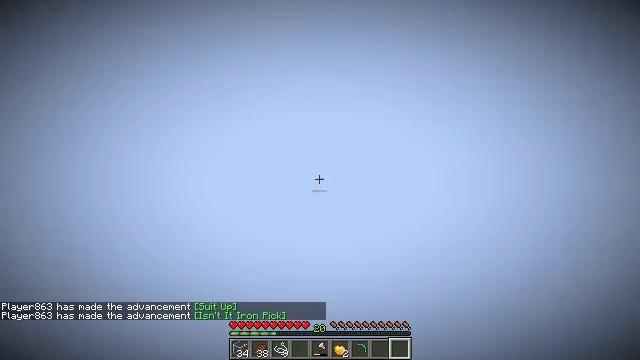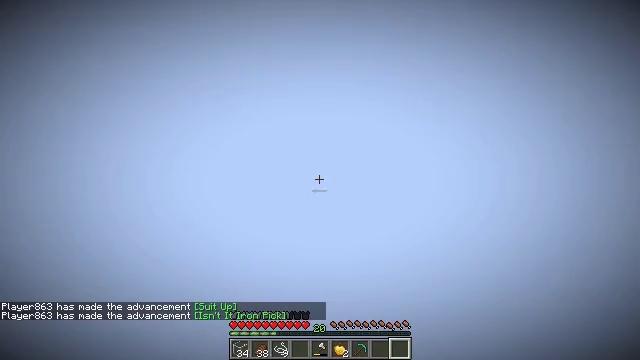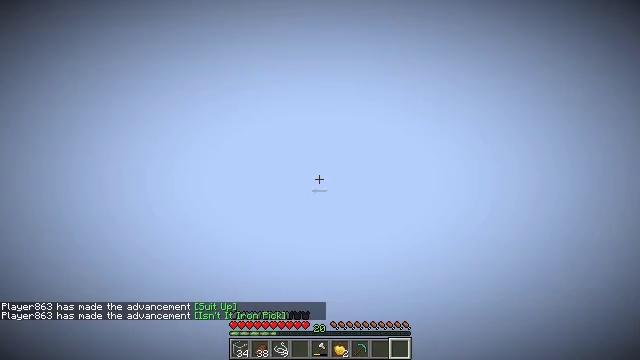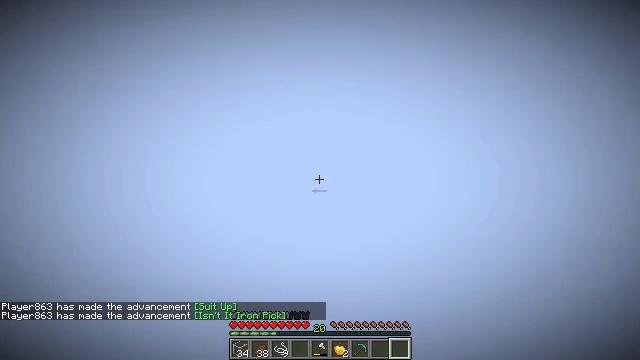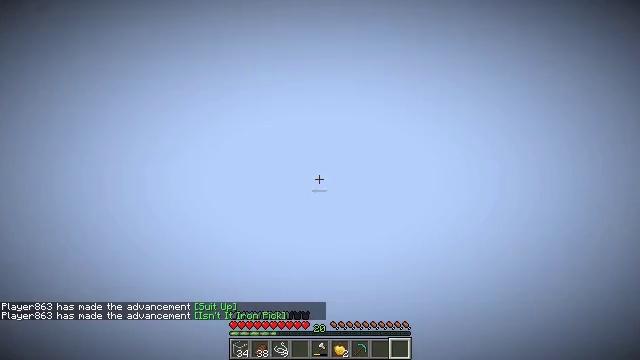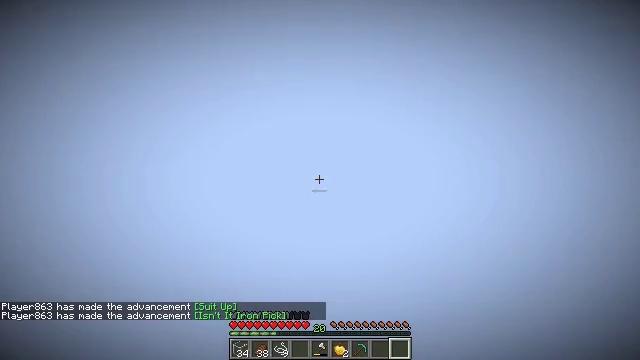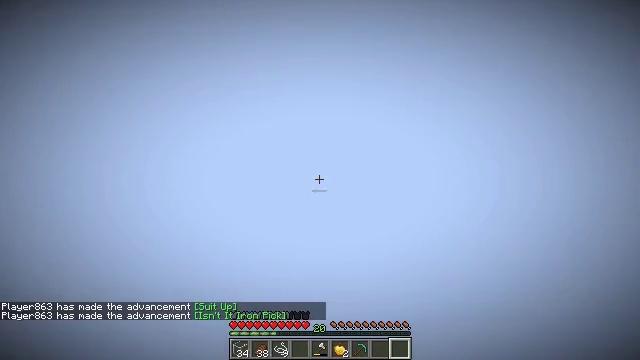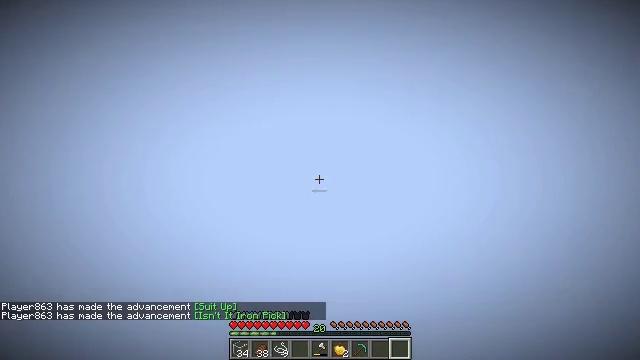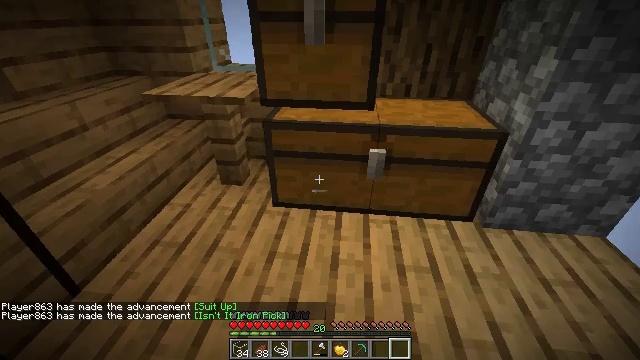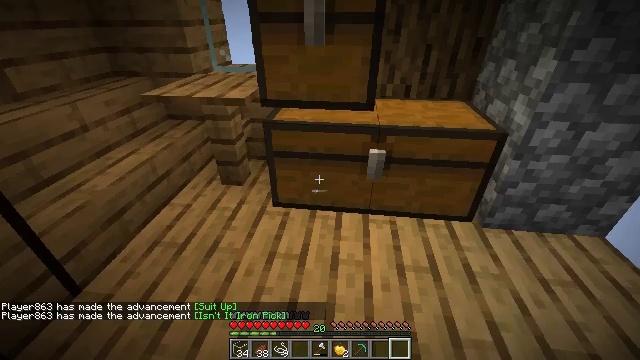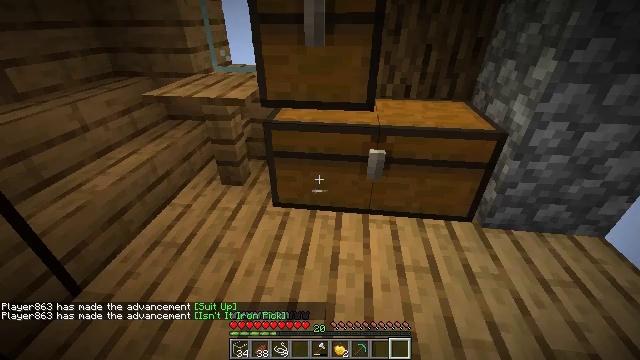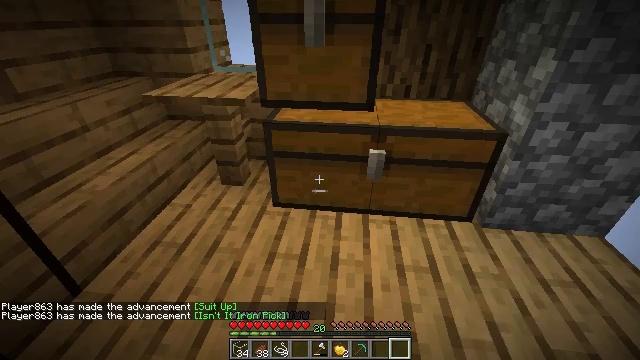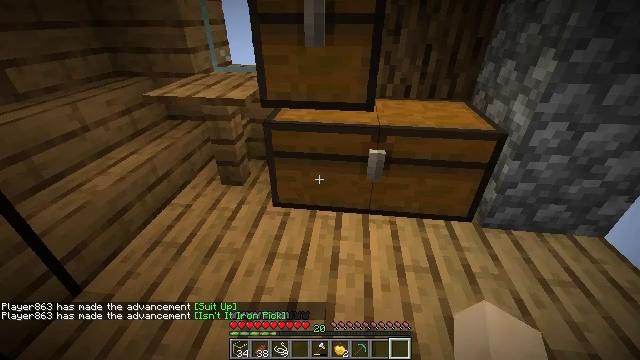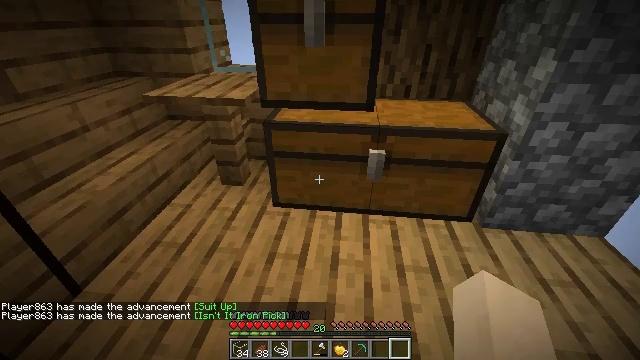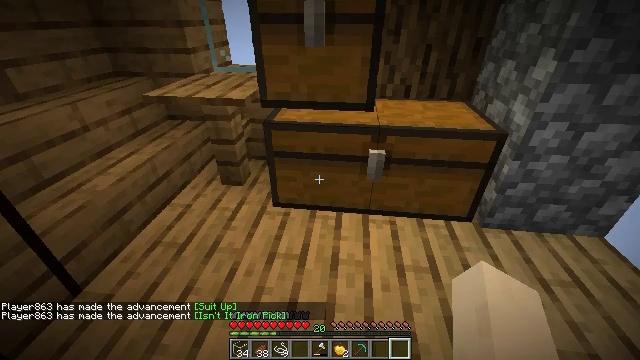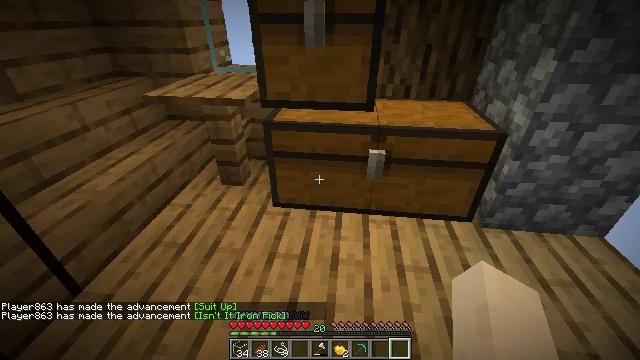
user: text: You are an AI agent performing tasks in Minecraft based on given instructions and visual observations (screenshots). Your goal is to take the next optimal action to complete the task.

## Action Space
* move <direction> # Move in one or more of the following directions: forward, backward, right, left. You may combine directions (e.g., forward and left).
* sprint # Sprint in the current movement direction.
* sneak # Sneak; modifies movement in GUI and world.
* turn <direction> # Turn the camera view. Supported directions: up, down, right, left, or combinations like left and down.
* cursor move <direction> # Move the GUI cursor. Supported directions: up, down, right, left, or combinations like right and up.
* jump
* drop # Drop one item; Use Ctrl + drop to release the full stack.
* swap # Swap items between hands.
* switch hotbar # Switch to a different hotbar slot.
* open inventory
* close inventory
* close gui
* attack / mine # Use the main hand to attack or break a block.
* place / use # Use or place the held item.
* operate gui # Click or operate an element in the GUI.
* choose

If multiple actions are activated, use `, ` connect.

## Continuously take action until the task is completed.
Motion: motion action
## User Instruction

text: Hunt a sheep.
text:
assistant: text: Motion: no_op
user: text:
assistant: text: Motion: no_op
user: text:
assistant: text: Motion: no_op
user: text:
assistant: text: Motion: no_op
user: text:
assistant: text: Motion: no_op
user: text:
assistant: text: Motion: no_op
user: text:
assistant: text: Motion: no_op
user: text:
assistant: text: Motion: no_op
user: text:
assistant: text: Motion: no_op
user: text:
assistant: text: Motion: no_op
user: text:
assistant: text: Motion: no_op
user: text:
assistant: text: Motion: no_op
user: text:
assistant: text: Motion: no_op
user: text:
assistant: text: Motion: no_op
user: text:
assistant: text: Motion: no_op
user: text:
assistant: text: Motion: no_op
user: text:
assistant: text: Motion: no_op
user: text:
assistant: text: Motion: no_op
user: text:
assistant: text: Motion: no_op
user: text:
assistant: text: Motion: no_op
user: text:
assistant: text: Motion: no_op
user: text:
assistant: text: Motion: no_op
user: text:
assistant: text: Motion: no_op
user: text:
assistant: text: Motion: no_op
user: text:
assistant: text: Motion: no_op
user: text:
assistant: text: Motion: no_op
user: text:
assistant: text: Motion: no_op
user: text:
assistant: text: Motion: no_op
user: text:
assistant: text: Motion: no_op
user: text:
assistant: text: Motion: no_op